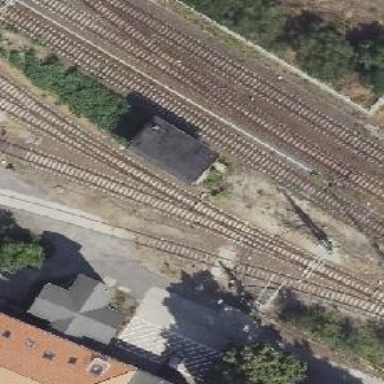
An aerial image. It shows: Railway switch.